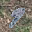
Label: 9